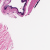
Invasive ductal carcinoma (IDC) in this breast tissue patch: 0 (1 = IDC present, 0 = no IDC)